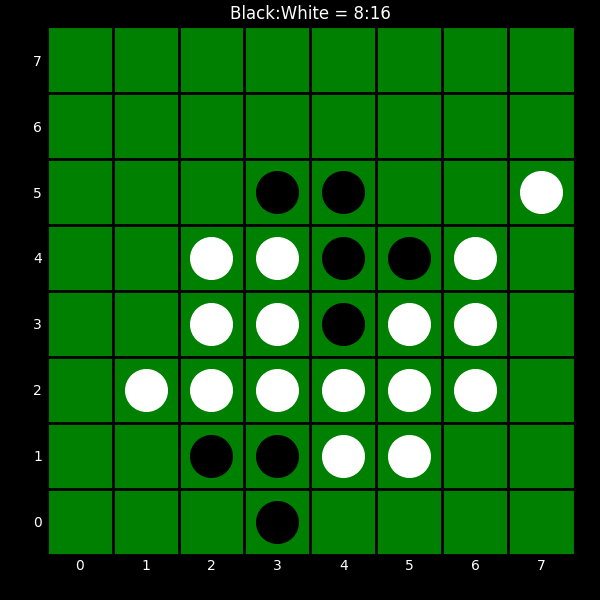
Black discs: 8
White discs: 16